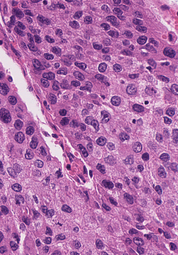
Tumor epithelial tissue: yes
Tumor-associated stroma tissue: no
Normal tissue: no